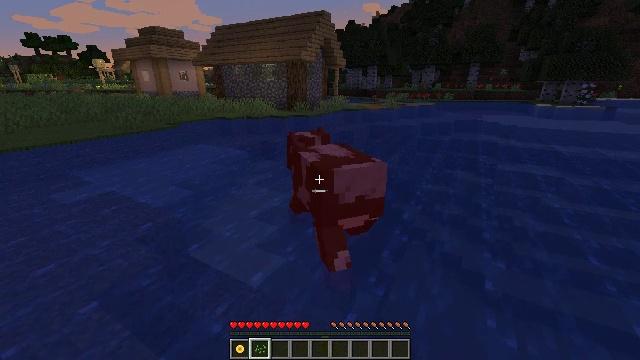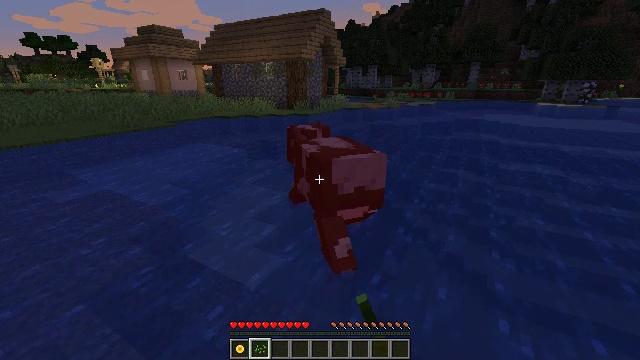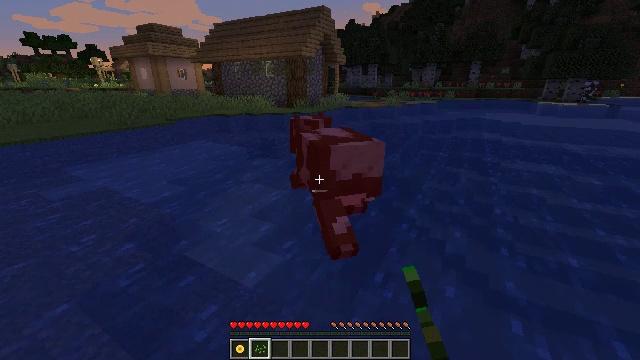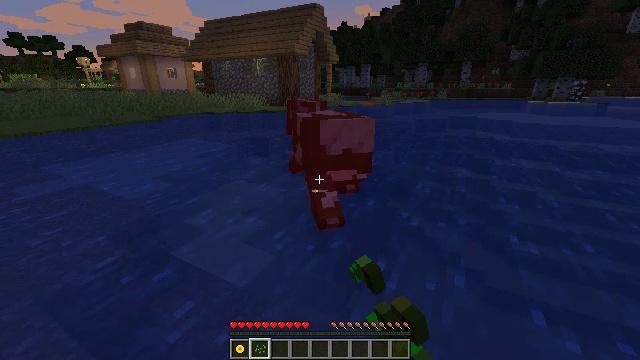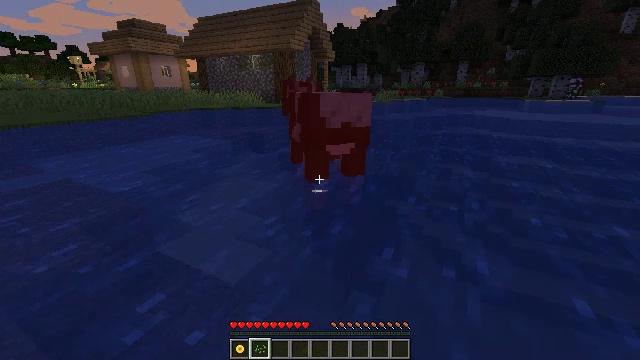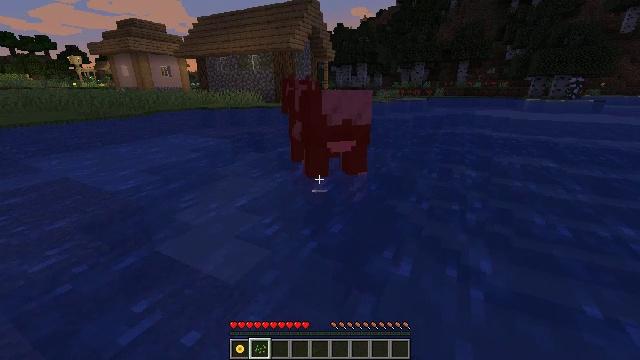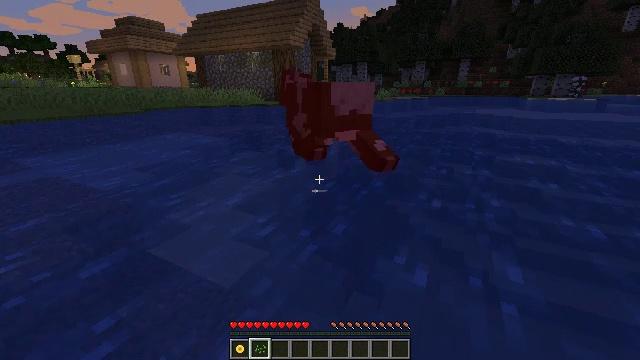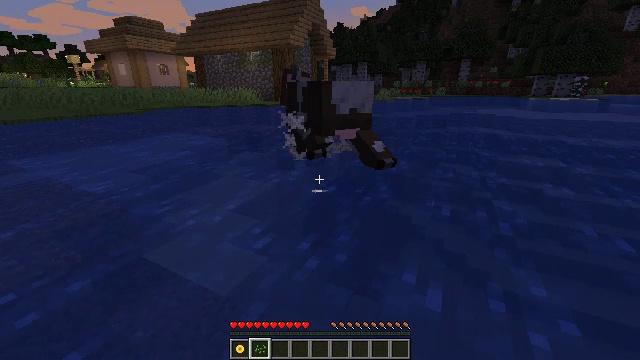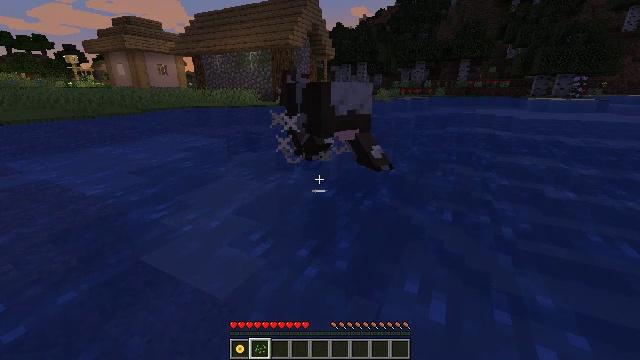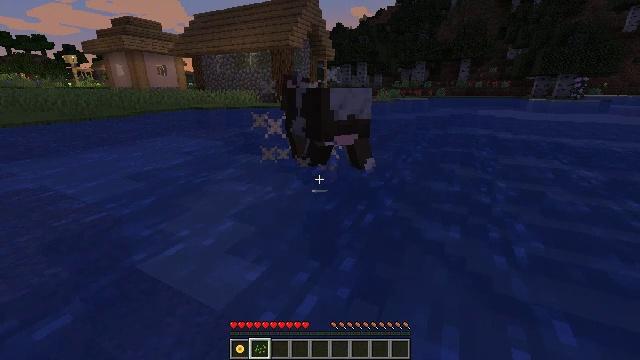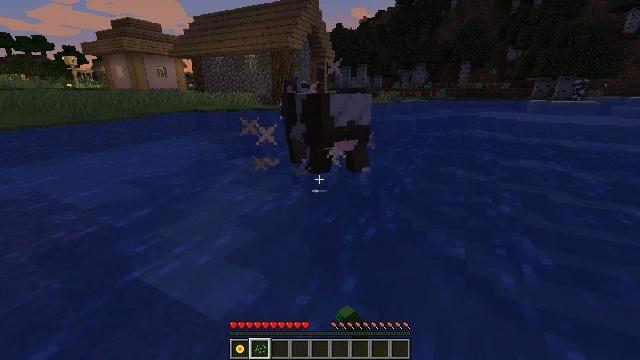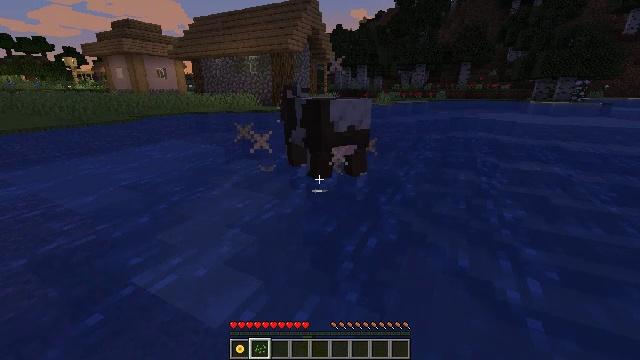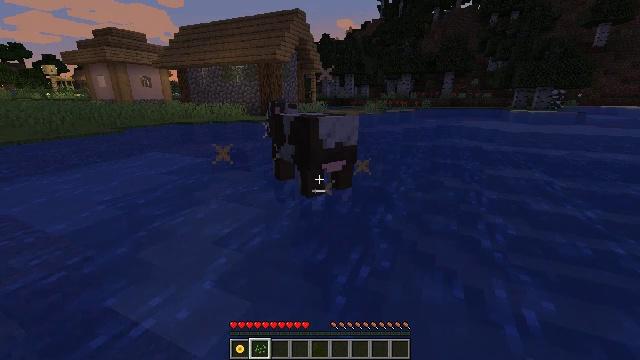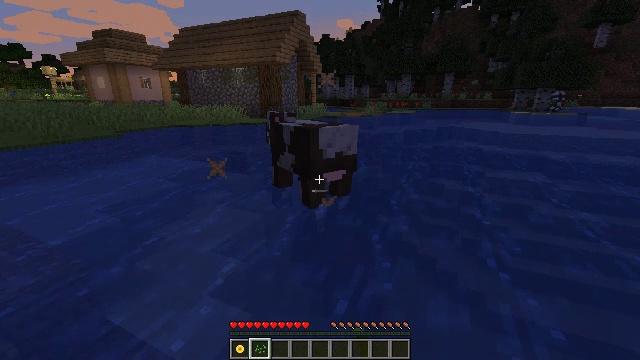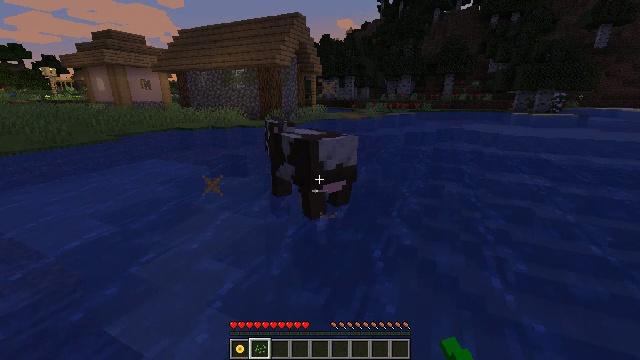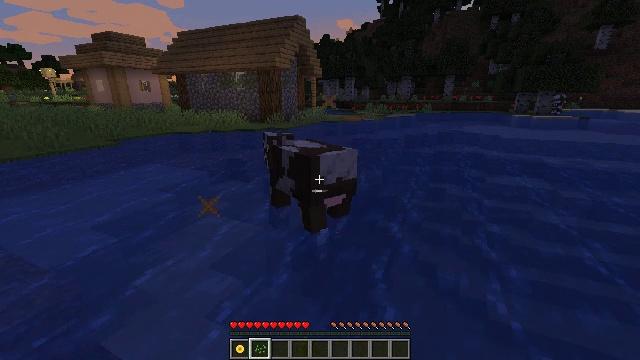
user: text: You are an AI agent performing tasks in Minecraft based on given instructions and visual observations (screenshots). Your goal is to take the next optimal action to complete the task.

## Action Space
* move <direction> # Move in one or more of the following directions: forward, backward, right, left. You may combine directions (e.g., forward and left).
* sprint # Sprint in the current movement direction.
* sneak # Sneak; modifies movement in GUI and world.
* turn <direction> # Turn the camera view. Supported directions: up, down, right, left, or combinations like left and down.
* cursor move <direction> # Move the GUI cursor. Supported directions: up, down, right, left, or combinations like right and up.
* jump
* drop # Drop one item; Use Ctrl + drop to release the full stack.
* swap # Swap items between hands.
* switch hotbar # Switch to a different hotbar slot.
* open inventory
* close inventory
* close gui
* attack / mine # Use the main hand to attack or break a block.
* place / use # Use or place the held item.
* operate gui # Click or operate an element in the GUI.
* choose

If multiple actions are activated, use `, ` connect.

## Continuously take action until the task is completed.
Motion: motion action
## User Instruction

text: Hunt a cow.
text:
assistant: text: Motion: move forward, jump
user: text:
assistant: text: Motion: move forward, attack / mine, jump
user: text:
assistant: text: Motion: move forward, turn right, attack / mine, jump
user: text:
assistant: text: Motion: move forward, jump
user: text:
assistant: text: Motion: move forward, attack / mine, jump
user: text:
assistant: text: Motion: move forward, attack / mine, jump
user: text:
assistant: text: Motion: move forward, attack / mine, jump
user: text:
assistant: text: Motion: move forward, jump
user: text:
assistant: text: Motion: move forward, attack / mine, jump
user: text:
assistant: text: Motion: move forward, attack / mine, jump
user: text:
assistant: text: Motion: move forward, attack / mine, jump
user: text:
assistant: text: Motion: move forward, turn right and up, jump
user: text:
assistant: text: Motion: move forward, attack / mine, jump
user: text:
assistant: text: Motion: move forward, attack / mine, jump
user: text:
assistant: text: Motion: move forward, attack / mine, jump
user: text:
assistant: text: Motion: move forward, attack / mine, jump
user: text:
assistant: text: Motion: move forward, jump
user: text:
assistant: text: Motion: move forward, attack / mine, jump
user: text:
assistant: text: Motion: move forward, attack / mine, jump
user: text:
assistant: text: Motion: move forward, attack / mine, jump
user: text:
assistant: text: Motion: move forward, jump
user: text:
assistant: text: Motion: move forward, jump
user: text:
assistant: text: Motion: move forward, attack / mine, jump
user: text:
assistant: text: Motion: move forward, attack / mine, jump
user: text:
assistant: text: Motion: move forward, attack / mine, jump
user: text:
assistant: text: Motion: move forward, attack / mine, jump
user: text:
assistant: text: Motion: move forward, turn left, attack / mine, jump
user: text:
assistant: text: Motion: move forward, turn left, attack / mine, jump
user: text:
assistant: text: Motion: move forward, turn left, jump
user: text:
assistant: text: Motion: move forward, attack / mine, jump